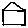
Label: house